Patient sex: M
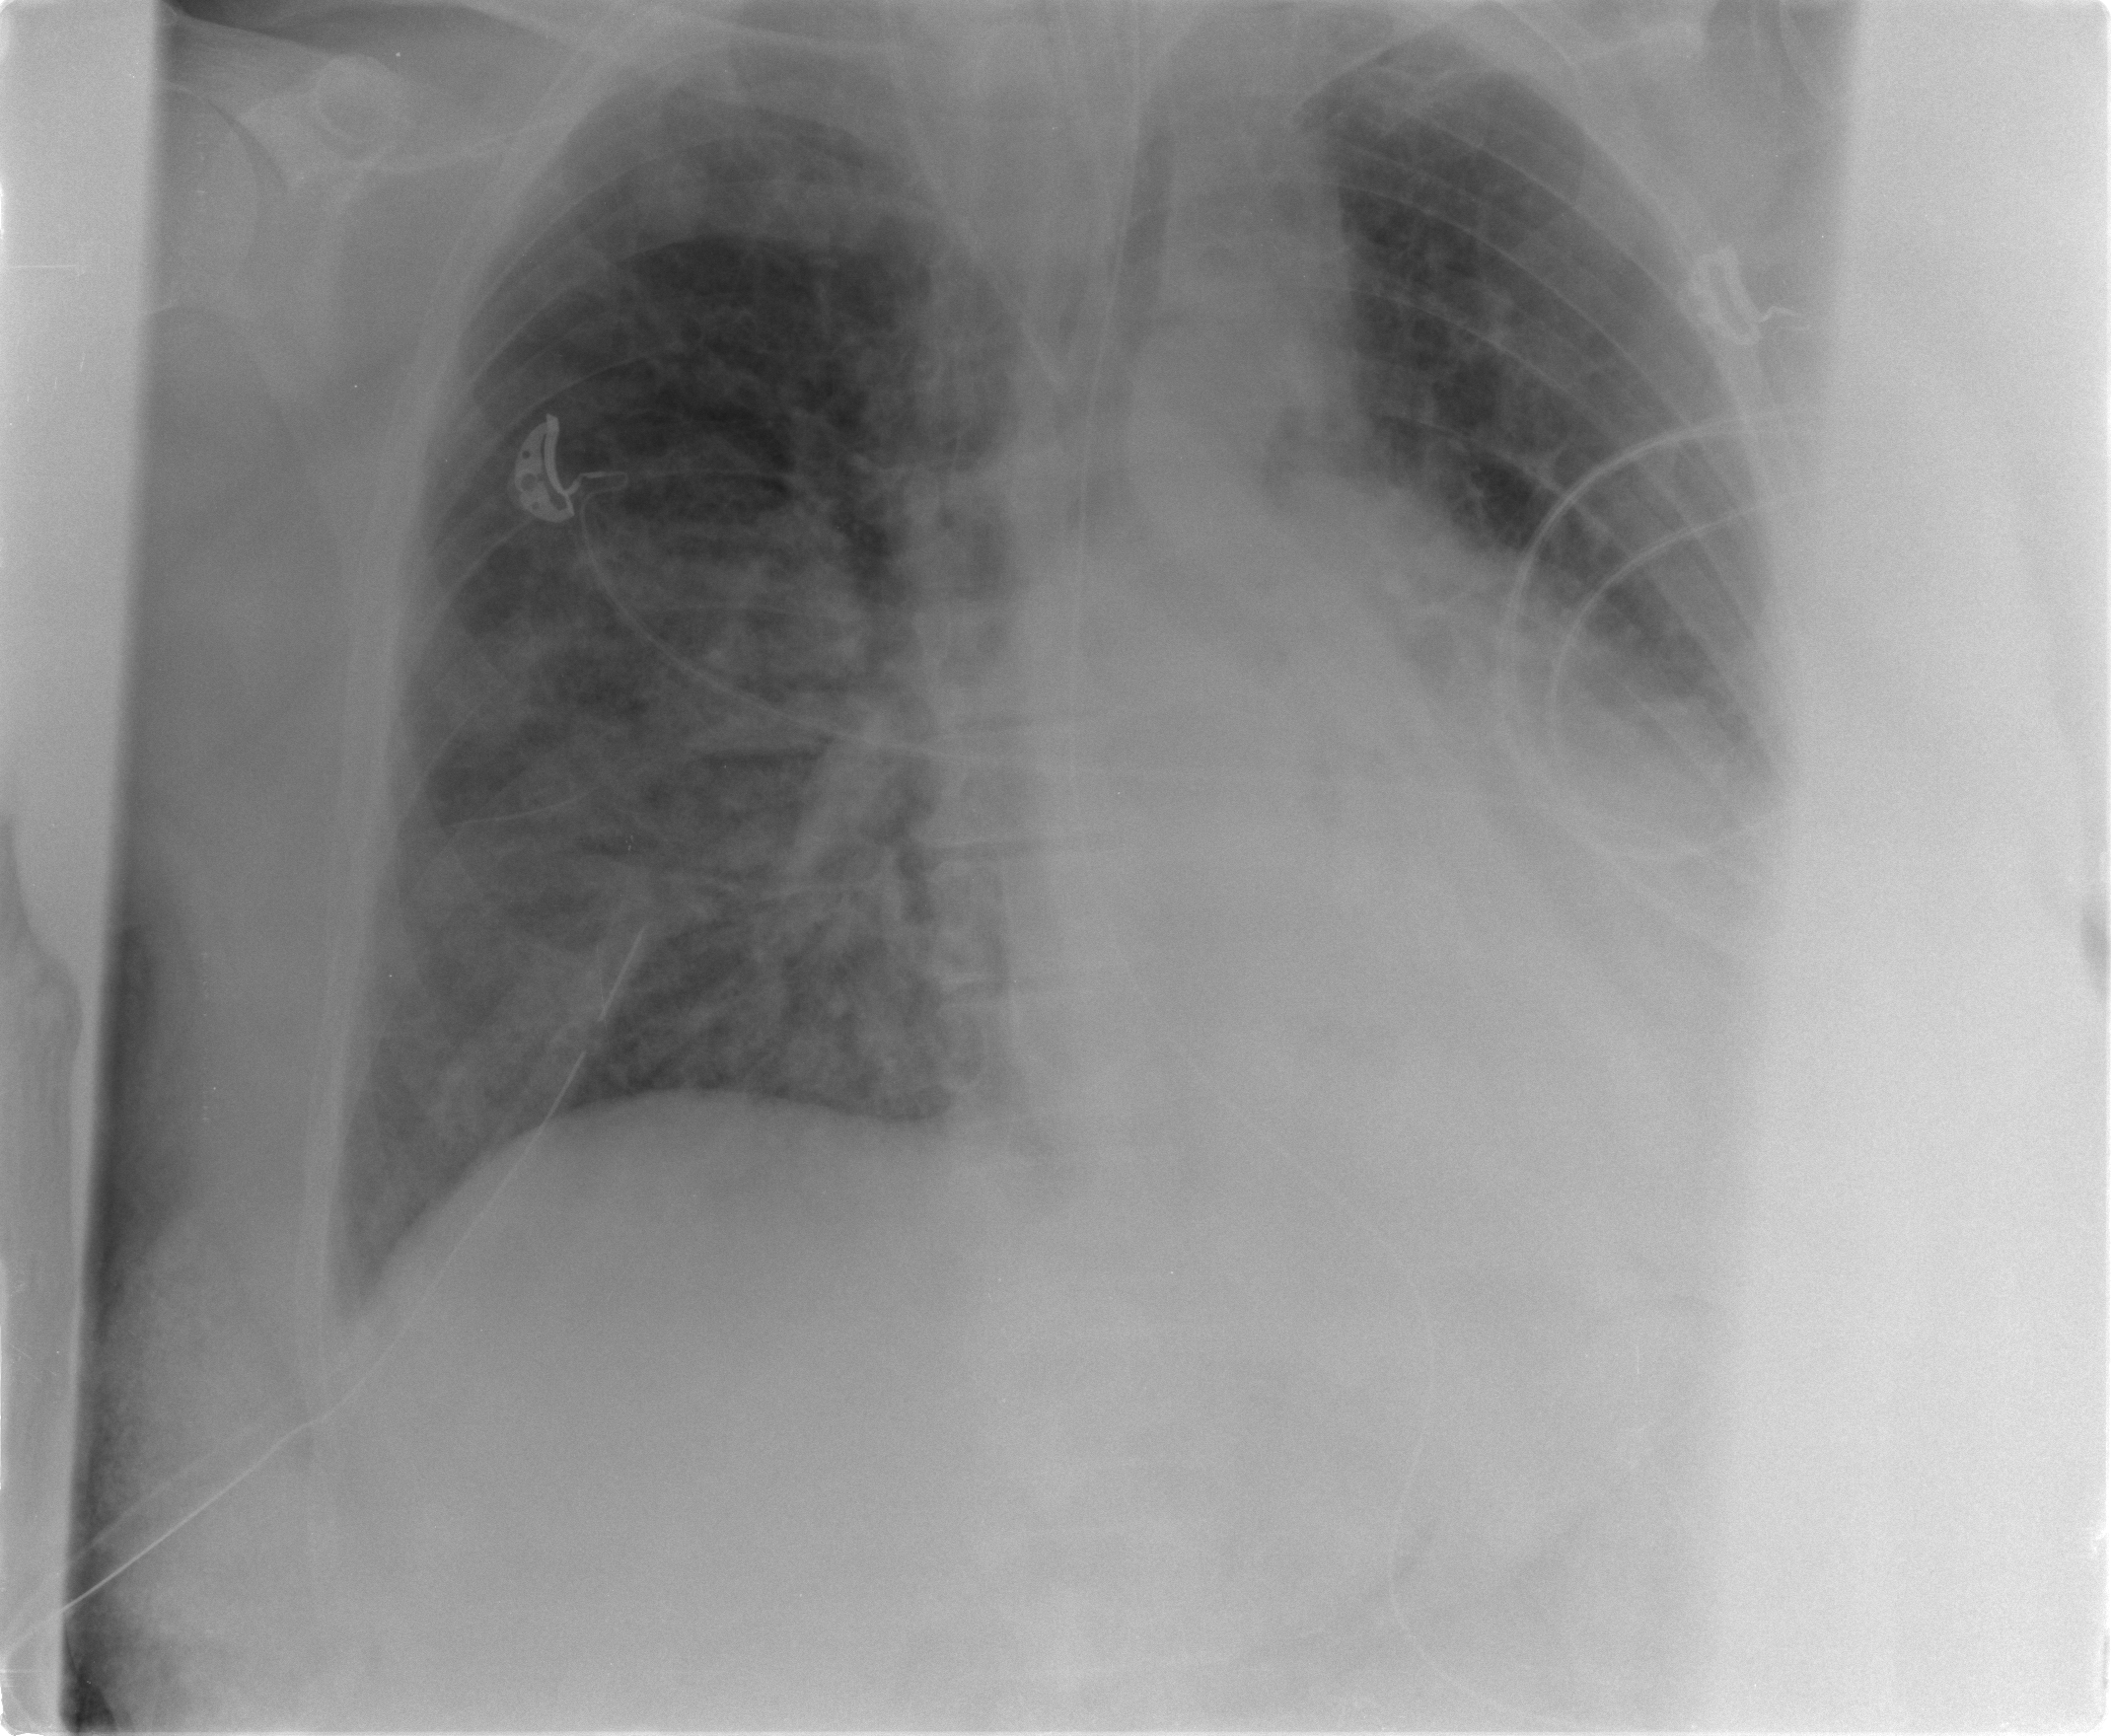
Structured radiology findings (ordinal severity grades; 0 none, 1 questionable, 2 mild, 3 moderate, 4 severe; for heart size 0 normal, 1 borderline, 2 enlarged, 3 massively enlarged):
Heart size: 1
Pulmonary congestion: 3
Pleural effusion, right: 0
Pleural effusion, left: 2
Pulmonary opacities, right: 3
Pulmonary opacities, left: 2
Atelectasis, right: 2
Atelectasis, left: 2